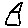
Label: house